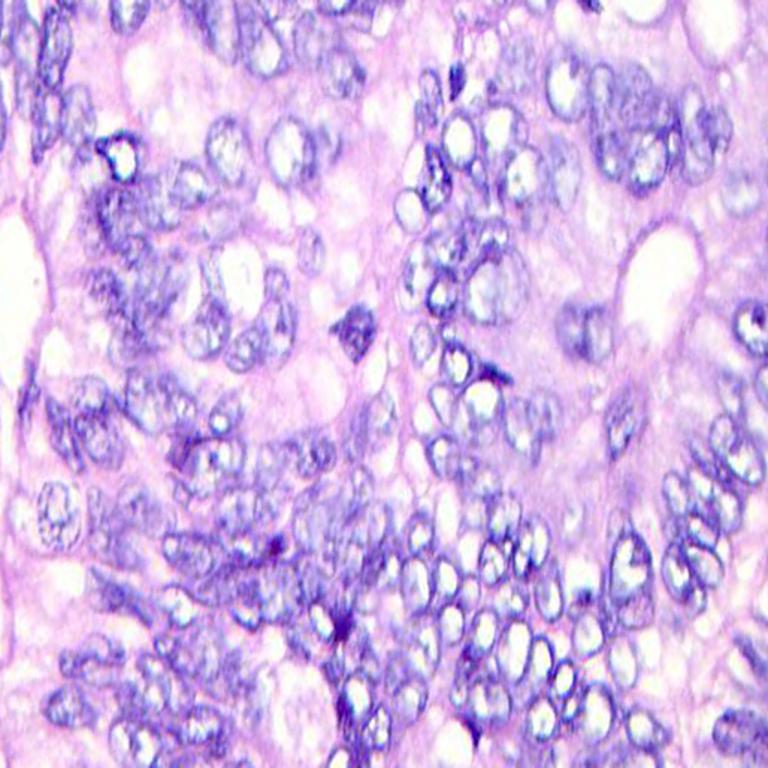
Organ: colon
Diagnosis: adenocarcinomas